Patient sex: M
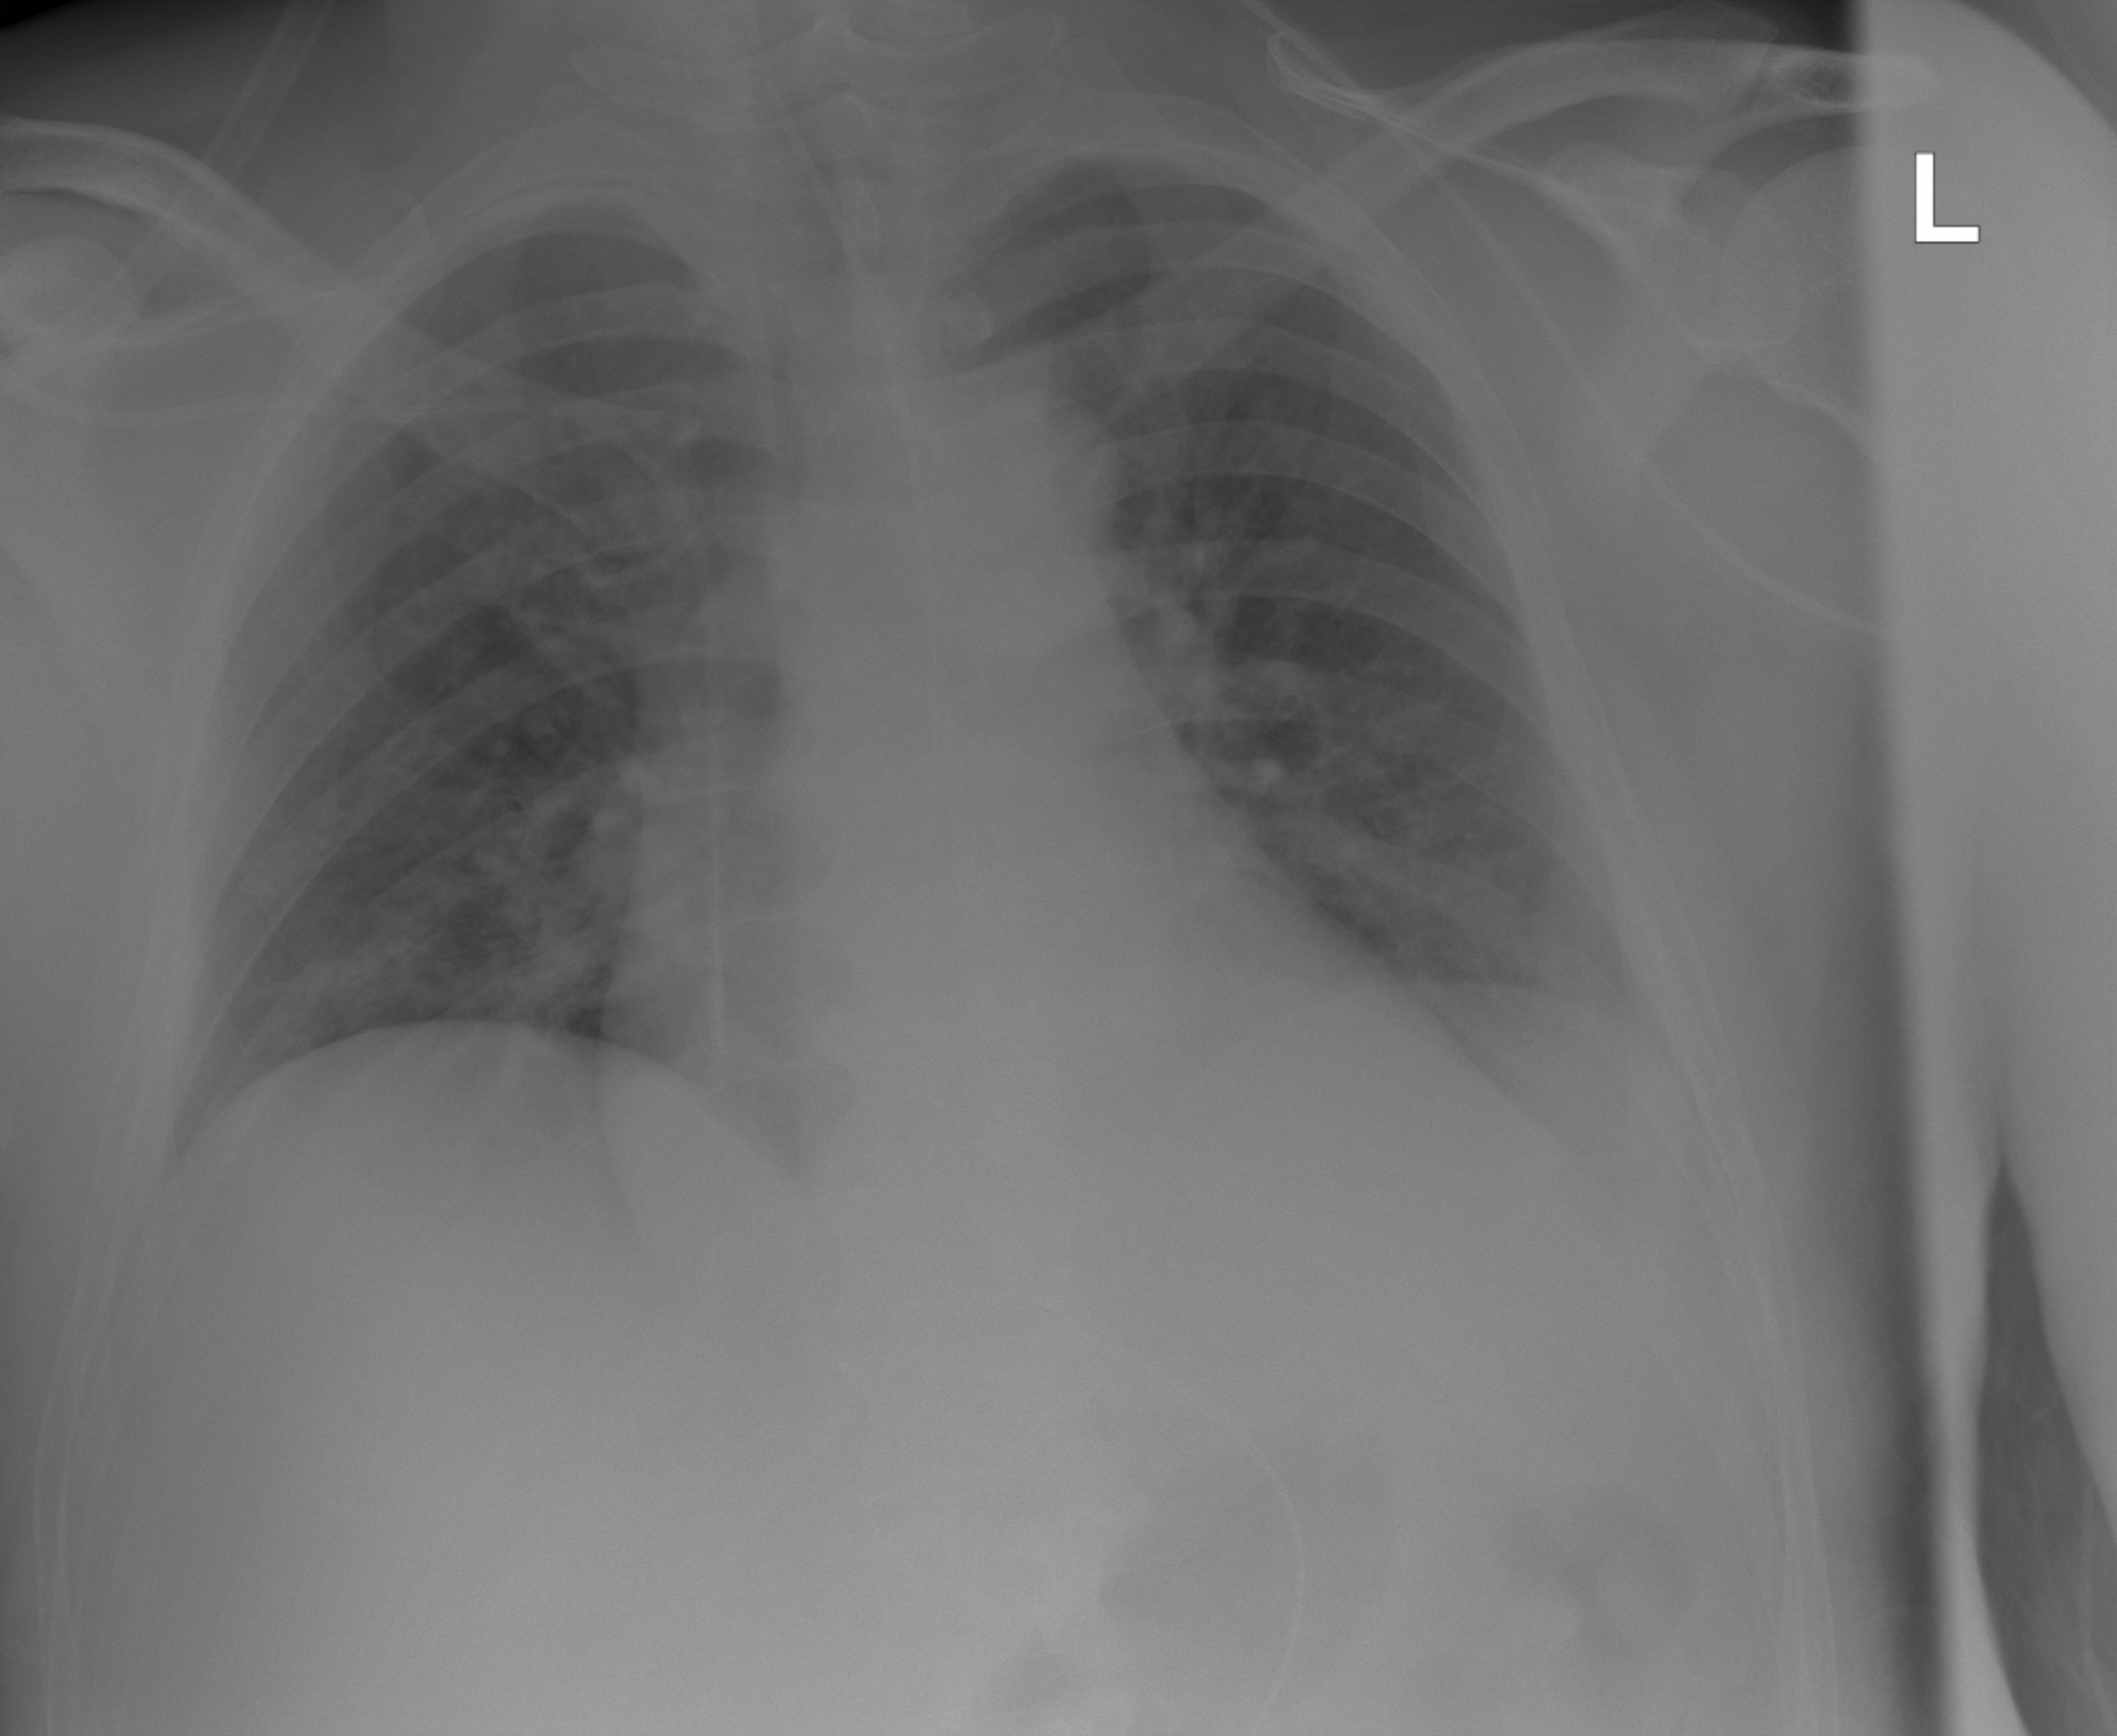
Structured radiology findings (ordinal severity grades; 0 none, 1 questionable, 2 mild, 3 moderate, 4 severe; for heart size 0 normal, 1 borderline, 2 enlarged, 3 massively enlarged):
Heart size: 0
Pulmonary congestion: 0
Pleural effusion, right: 0
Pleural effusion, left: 0
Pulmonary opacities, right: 0
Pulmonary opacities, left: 0
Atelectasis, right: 2
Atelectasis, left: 0